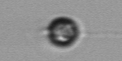
Label: flagellate